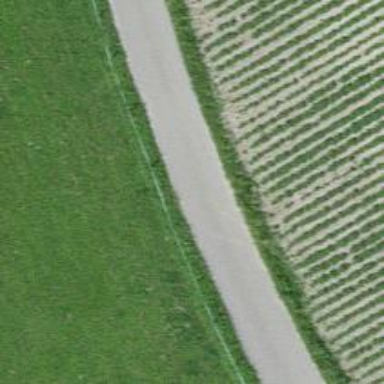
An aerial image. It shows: Unclassified road with asphalt surface.